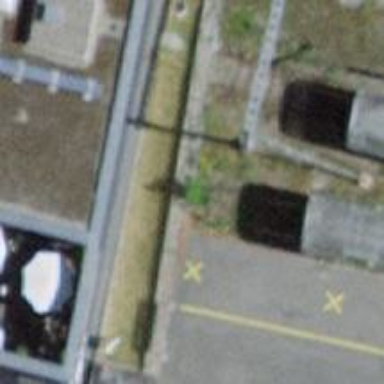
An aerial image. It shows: Railway buffer stop.